Field crop: maize
Growth stage: 1
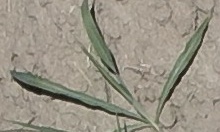
Species: sorghum